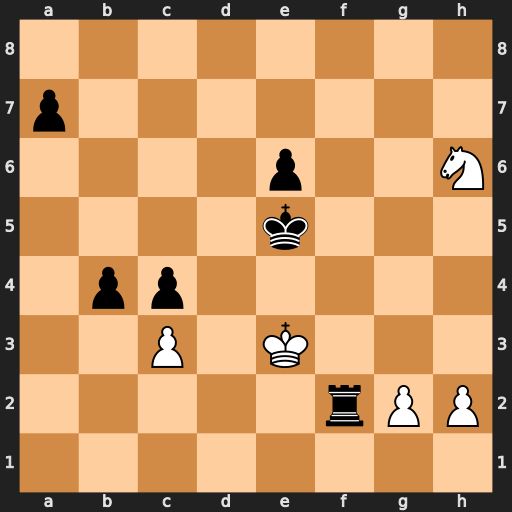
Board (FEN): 8/p7/4p2N/4k3/1pp5/2P1K3/5rPP/8
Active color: w
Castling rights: -
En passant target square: -
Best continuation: Ng4+ Kf5 Nxf2